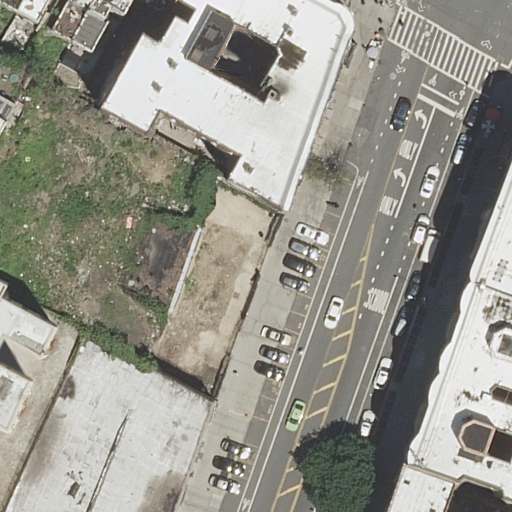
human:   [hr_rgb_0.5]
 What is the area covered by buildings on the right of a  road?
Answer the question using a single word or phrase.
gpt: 696m2

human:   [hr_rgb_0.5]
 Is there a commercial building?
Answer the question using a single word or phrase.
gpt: no

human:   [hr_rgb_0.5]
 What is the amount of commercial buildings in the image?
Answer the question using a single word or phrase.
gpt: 0

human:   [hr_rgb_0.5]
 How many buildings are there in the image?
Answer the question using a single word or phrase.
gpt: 13

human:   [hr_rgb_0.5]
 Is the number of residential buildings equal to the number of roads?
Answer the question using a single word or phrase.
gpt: no

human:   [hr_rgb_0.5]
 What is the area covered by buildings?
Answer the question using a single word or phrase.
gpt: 2629m2

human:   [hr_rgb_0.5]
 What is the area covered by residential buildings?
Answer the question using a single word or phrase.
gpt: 2629m2

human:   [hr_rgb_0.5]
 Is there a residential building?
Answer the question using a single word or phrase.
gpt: yes

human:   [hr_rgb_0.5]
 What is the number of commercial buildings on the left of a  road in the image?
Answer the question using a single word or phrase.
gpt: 0

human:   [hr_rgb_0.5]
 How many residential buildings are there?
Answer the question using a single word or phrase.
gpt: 13

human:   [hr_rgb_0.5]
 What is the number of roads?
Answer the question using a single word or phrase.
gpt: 2

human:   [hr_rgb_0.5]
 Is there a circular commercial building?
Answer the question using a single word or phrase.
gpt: no

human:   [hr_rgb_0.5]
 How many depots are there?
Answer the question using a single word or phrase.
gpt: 0

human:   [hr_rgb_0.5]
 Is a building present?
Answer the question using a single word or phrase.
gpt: yes

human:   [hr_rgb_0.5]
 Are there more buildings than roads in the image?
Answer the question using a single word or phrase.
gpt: yes

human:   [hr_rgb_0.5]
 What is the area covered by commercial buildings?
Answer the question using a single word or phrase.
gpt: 0m2

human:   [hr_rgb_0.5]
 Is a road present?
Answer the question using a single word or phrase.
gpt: yes

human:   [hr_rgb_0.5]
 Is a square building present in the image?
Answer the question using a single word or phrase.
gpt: no

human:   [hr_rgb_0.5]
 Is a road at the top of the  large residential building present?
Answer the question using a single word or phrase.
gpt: yes

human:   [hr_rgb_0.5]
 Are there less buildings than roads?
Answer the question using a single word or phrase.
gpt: no

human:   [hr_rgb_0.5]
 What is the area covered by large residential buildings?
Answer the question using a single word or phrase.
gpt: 509m2

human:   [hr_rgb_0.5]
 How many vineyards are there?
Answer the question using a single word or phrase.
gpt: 0

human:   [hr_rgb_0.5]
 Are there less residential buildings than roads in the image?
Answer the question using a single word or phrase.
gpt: no

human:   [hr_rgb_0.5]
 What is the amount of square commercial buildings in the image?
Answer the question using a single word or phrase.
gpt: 0

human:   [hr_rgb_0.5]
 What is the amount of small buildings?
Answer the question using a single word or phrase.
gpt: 2

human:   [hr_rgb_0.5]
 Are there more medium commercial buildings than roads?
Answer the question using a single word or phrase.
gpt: no

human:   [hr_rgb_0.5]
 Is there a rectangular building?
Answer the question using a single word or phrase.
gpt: yes

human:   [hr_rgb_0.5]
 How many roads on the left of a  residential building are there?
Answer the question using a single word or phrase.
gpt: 2

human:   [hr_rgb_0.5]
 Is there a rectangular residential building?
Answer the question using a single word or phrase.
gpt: yes

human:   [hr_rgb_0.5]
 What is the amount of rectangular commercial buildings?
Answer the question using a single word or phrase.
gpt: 0

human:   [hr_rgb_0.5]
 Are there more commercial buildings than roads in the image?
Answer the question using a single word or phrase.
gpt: no

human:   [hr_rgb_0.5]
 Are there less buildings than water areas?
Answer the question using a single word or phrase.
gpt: no

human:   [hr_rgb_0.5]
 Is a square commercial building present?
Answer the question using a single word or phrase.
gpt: no

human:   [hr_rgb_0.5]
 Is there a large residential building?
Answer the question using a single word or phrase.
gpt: yes

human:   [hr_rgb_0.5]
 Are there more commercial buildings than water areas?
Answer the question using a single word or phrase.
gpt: no

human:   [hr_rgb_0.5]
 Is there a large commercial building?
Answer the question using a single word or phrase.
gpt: no

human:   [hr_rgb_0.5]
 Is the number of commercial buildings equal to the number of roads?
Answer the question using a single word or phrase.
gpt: no

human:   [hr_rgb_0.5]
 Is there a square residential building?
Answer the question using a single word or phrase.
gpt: no

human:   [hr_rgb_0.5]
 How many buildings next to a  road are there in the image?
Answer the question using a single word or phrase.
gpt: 13

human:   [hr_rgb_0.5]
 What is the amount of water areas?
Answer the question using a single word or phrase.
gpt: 0

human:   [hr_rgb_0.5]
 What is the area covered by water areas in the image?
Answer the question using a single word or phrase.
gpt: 0m2

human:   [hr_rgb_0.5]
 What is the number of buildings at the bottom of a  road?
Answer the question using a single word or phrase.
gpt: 8

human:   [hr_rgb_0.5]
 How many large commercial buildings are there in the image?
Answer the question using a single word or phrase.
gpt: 0

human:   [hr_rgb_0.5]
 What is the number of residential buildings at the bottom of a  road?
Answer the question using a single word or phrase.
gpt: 8

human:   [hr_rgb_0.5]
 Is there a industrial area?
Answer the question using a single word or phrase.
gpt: no

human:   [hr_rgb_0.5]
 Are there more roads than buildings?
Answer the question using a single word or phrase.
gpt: no

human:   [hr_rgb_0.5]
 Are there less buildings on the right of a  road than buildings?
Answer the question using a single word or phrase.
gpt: yes

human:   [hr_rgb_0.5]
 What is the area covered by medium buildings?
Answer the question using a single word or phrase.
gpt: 2041m2

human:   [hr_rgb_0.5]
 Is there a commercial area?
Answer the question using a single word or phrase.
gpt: no

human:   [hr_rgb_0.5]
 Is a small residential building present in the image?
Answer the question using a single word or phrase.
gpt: yes

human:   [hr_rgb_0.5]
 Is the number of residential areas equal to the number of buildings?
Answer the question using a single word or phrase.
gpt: no

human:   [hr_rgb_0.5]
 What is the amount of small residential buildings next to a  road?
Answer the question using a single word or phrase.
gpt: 2

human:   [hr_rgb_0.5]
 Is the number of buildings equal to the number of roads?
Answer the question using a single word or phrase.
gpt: no

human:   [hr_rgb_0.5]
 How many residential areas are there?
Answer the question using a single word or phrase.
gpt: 0

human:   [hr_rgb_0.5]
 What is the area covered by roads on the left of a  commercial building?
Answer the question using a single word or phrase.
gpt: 0m2

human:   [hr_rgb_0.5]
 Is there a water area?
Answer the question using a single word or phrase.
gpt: no

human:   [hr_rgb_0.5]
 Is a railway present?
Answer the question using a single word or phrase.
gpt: no

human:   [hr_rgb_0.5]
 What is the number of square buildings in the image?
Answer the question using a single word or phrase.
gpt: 0

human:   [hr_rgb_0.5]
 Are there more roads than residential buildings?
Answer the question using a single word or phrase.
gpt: no

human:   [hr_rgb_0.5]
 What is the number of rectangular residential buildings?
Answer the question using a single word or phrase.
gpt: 5

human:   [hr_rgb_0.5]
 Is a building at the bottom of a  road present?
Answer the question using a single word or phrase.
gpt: yes

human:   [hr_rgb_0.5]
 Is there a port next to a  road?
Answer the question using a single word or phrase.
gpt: no

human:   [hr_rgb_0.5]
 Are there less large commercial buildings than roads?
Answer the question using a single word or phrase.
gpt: yes

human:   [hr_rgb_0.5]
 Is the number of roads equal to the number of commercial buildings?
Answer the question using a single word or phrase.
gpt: no